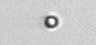
Label: nanoplankton_mix